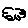
Label: cloud